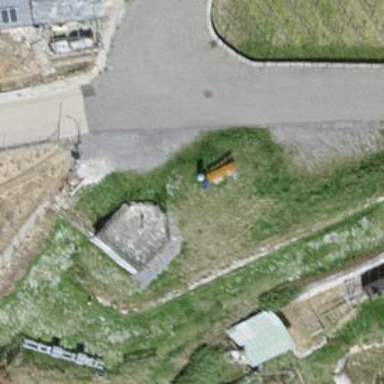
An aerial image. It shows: Bench.